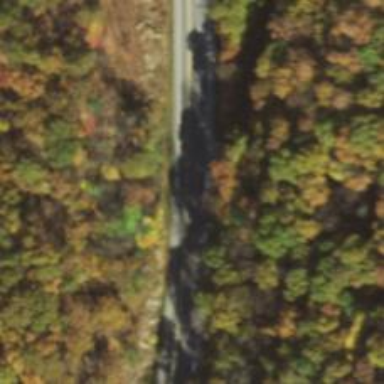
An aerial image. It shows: Trunk highway.